Field crop: tomato
Growth stage: 2
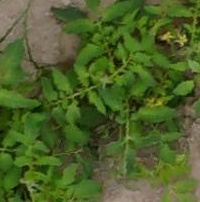
Species: tomato